Question: is there a good tutorial for navigation in android like UINavigation in iOS: To navigate to some screen,then pressing back button to come back to the caller screen i.e. stacking,keep on pushing to new screens and then pressing back to pop current screen and go to caller screen.
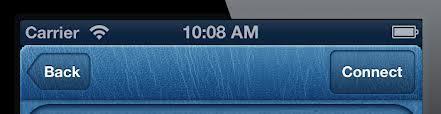
Answer: Have you looked at ActionBar ?
<URL>
For advanced navigation, also look at SlidingMenu
<URL>